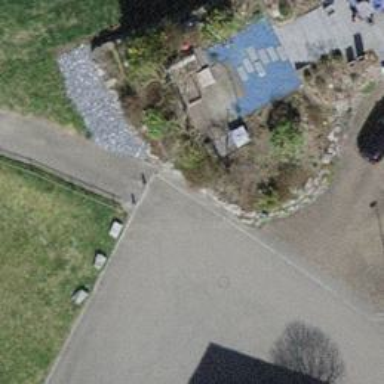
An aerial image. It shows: Bollard barrier.